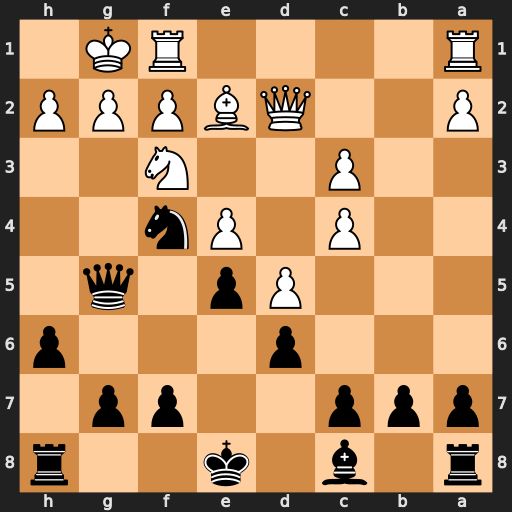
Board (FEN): r1b1k2r/ppp2pp1/3p3p/3Pp1q1/2P1Pn2/2P2N2/P2QBPPP/R4RK1
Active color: b
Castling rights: kq
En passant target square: -
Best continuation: Qxg2#